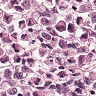
Metastatic tissue present: yes